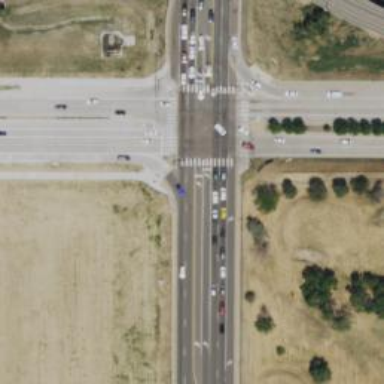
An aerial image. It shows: Secondary link road.